Aerial crown-view tile of a tropical tree (Barro Colorado Island, Panama), acquired 20250715:
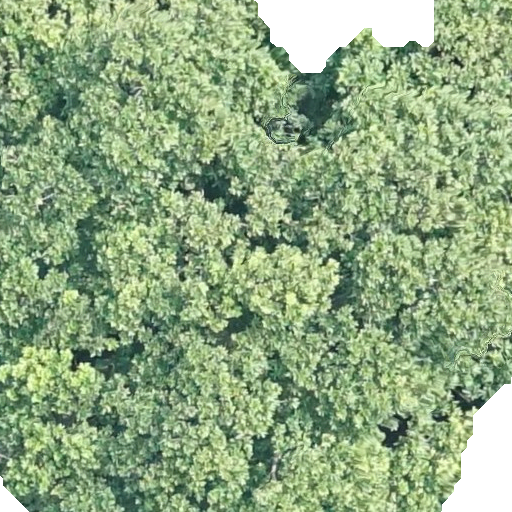
Species: Anacardium excelsum
GBIF accepted scientific name: Anacardium excelsum
Crown area: 477.389 m²